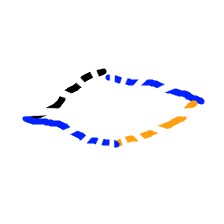
Shape: rhombus